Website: bh-photo
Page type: cart
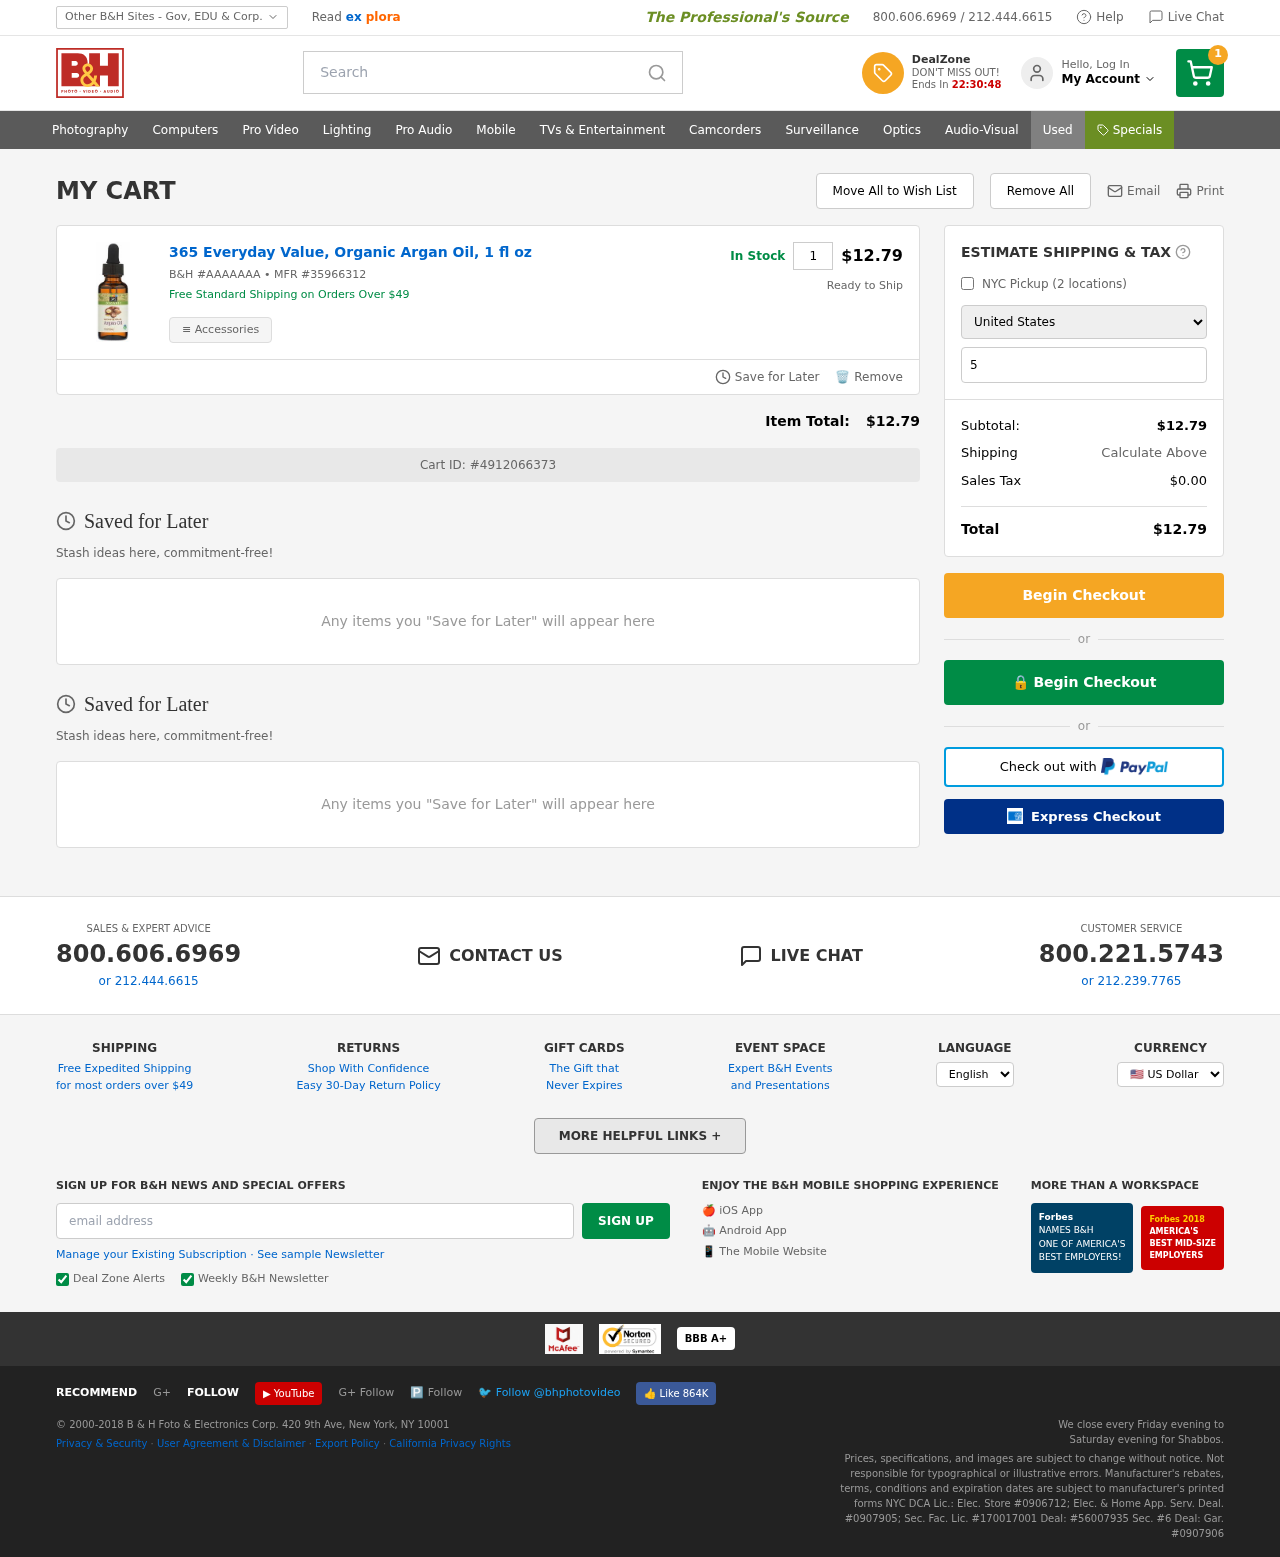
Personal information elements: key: PII_COUNTRY
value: United States
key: PII_EMAIL
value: kenneth_pratt@hotmail.com
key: PII_POSTCODE
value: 50798
Product elements: key: PRODUCT1_NAME
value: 365 Everyday Value, Organic Argan Oil, 1 fl oz
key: PRODUCT1_QUANTITY
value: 1
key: PRODUCT1_SKU
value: AAAAAAA
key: PRODUCT1_MFR
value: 35966312
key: PRODUCT1_SUBTOTAL
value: $12.79
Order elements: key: ORDER_NUM_ITEMS
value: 1
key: ORDER_SUBTOTAL
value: $12.79
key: ORDER_ID
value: #4912066373
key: ORDER_TAX
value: $0.00
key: ORDER_TOTAL
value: $12.79
Search elements: key: HEADER_SEARCH
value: Search